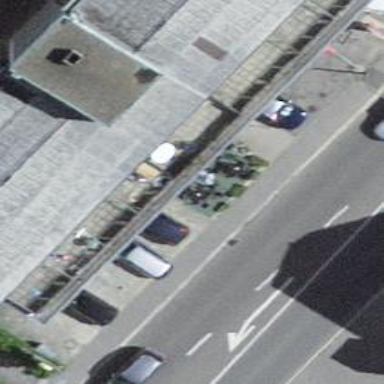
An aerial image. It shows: Restaurant.